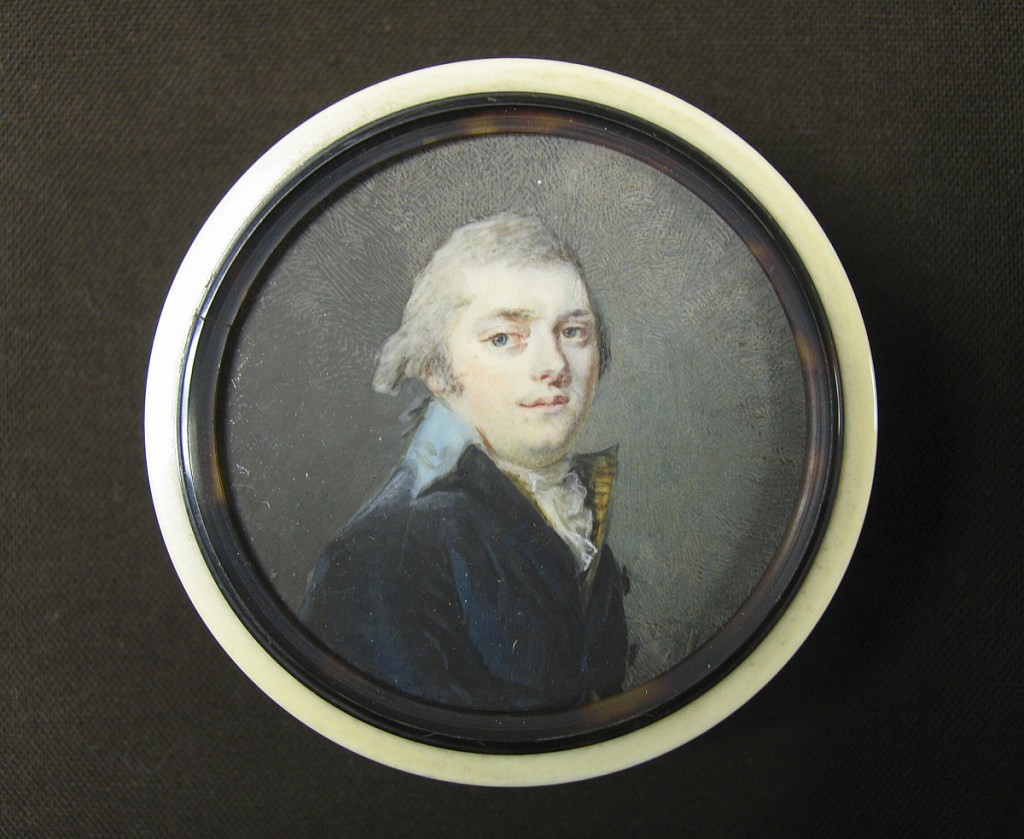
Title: Box mounted with a portrait miniature
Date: ca. 1795
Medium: ivory, gouache, watercolor
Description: Round ivory box, miniature on paper, shell rim. Man in dark blue coat.